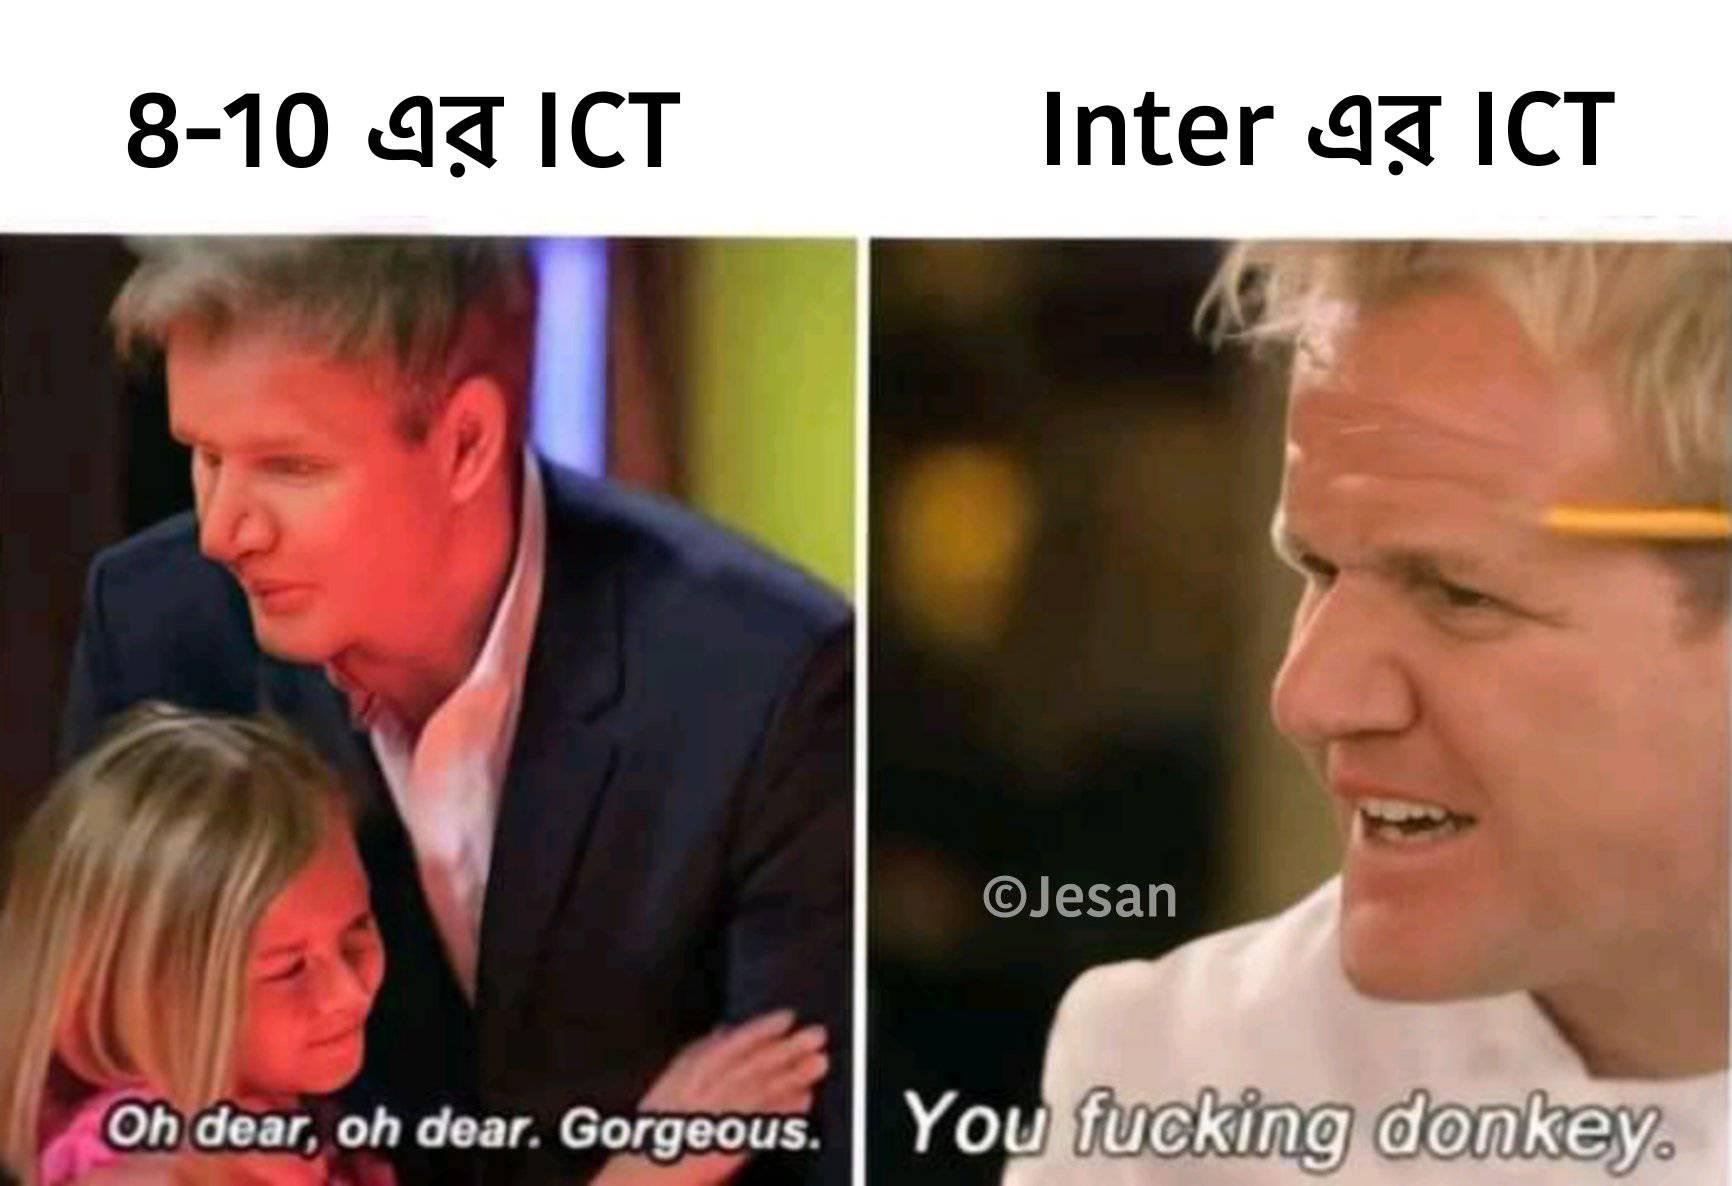
Caption: 8-10 এর  ICT   Oh dear, oh dear. Gorgeous.     Inter  এর ICT   You fucking donkey.
Label: hate